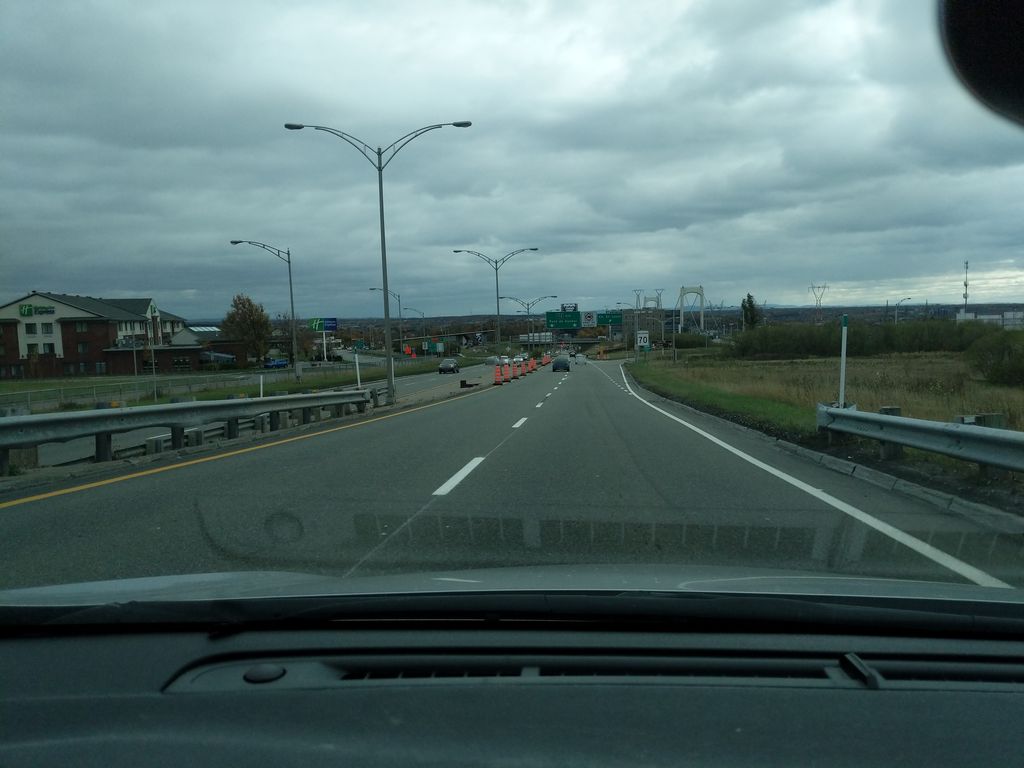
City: quebec_city